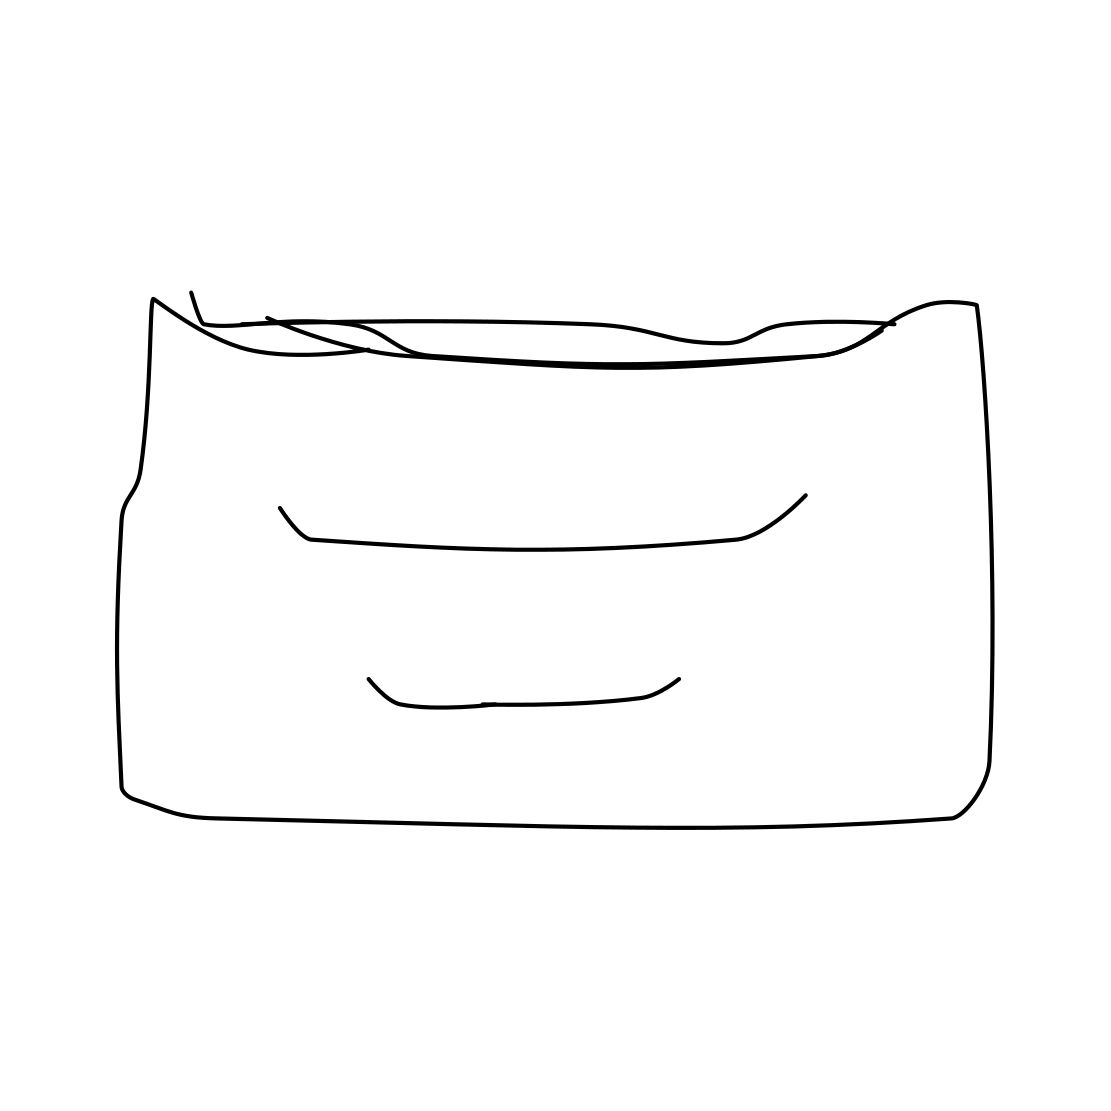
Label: purse